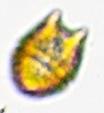
Label: Akashiwo